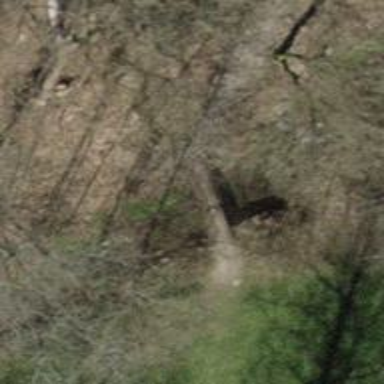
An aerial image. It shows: Path that crosses over ground.